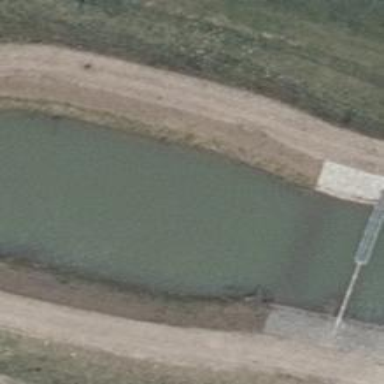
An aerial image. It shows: Retention basin used for land drainage purposes.